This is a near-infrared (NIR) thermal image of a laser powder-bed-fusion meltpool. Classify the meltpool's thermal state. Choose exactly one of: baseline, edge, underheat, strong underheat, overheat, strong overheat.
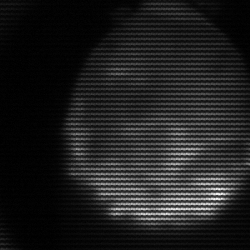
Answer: edge